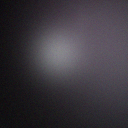
Screen state: off